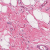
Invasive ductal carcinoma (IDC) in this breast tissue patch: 0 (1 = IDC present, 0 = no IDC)